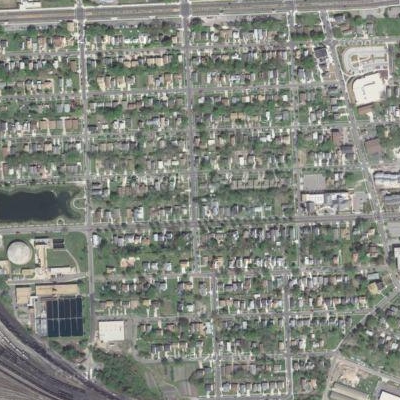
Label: fResident